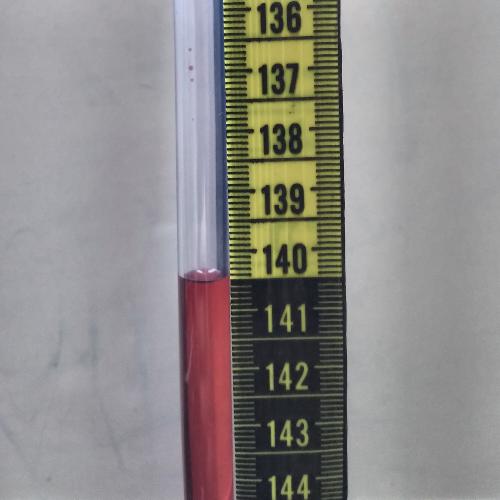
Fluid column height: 140.5 cm